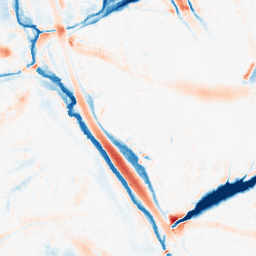
Category: morphological
Decomposition family: morphological_ellipse
Decomposition parameters: operation: average
width: 30
height: 30
Upsampling method: cubic_catmull_rom
Upsampling parameters: scale: 2
Upsampling scale: 2